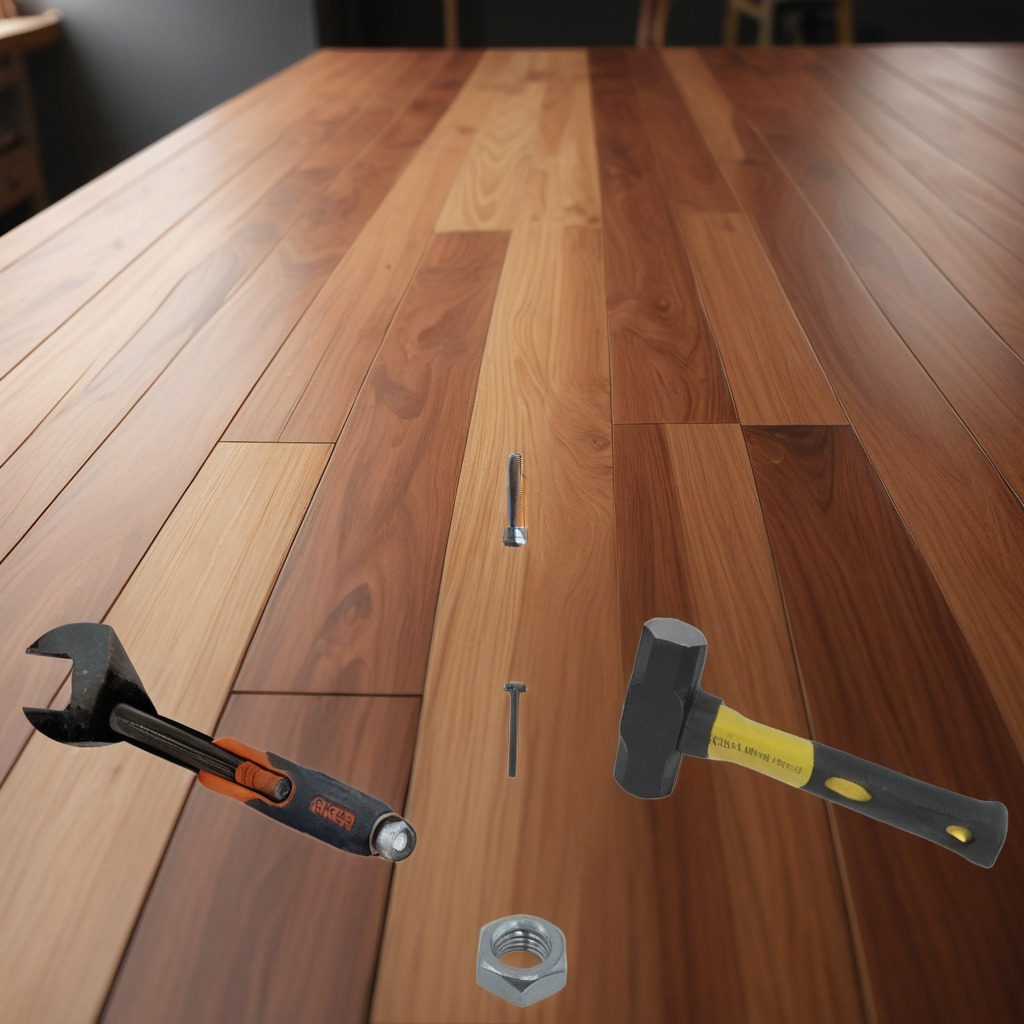
A metal machine screw, an iron nail, a hammer, a metal nut, and a wrench are lying on the wooden table.